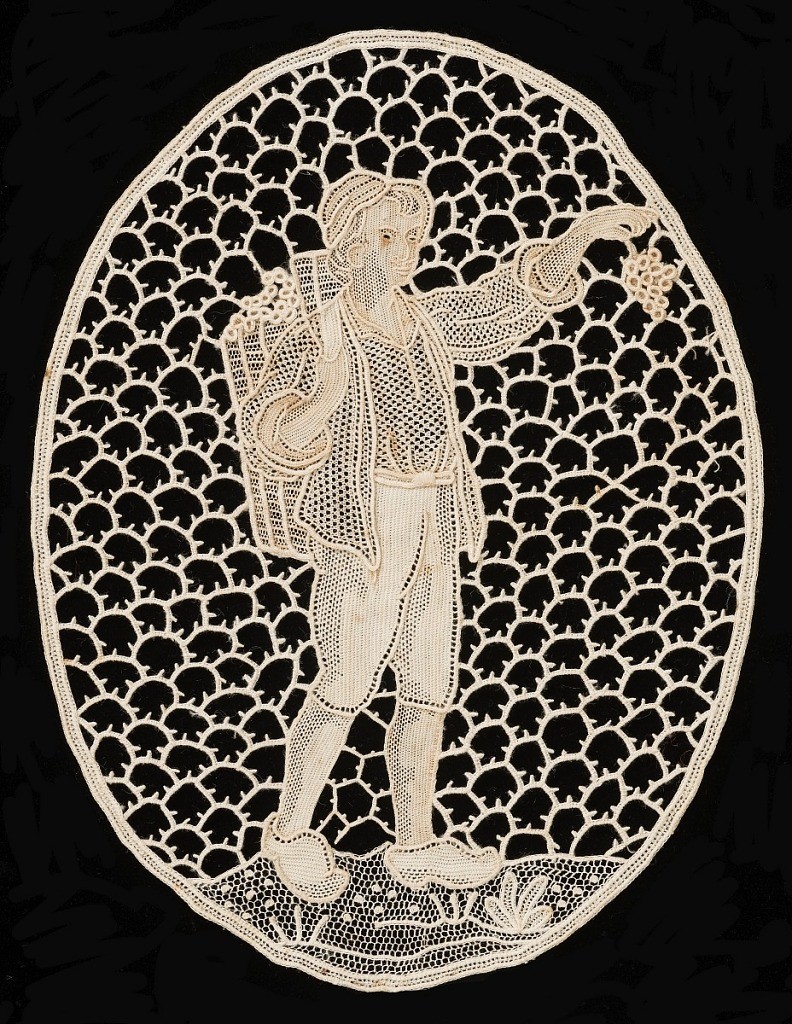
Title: Medallion
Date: late 19th century
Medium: linen Technique: needle lace
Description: Oval medallion of a man holding grapes.